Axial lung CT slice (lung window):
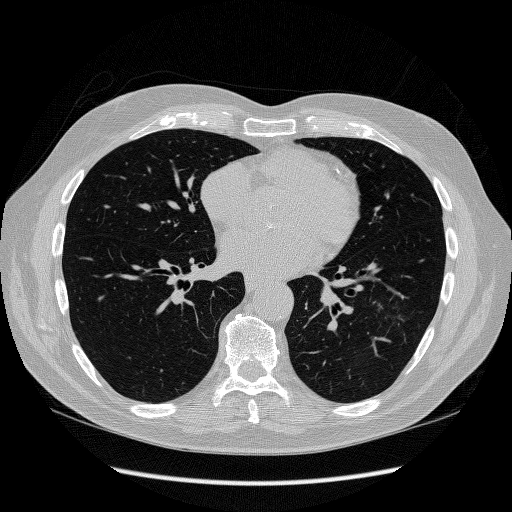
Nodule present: no